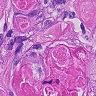
Metastatic tissue present: yes